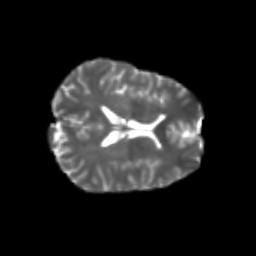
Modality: T2w
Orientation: axial
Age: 24
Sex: male
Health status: healthy
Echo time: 0.074 s